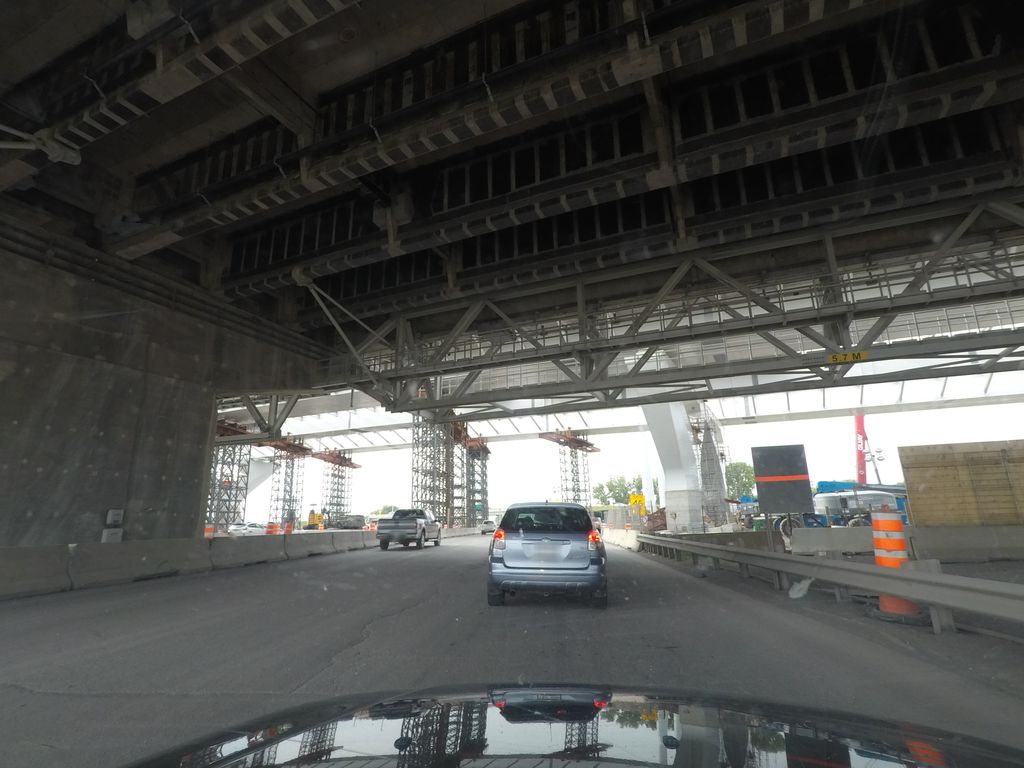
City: montreal